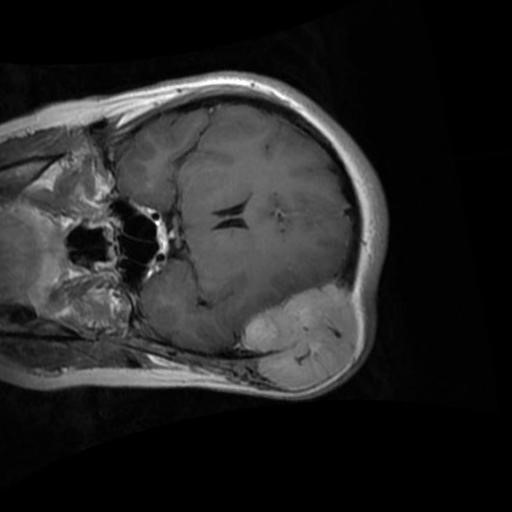
Label: brain_menin